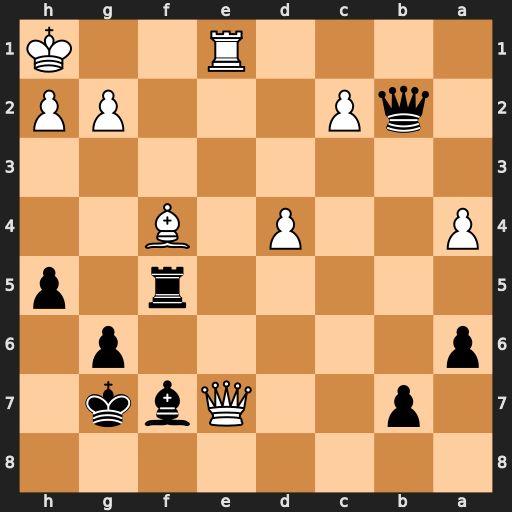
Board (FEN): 8/1p2Qbk1/p5p1/5r1p/P2P1B2/8/1qP3PP/4R2K
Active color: b
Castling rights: -
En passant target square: -
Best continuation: Rxf4 Qe5+ Rf6 Rf1 Qb6